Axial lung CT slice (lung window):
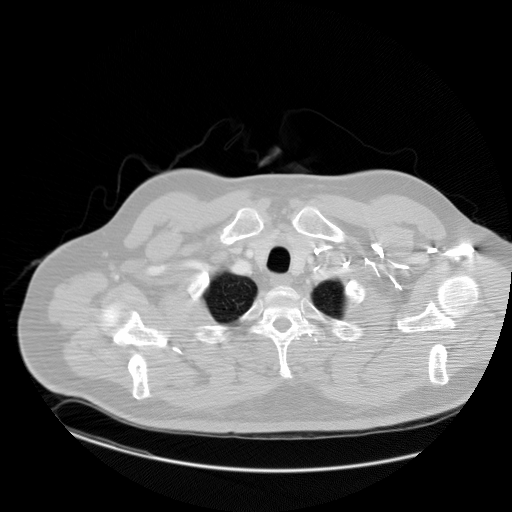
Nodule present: no